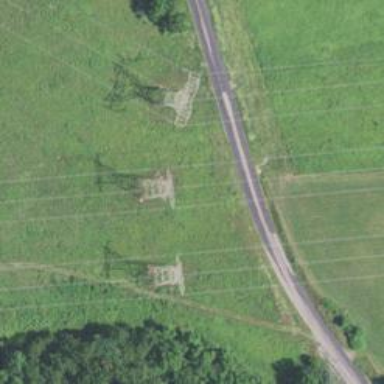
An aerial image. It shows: Lattice structure tower used for power distribution.